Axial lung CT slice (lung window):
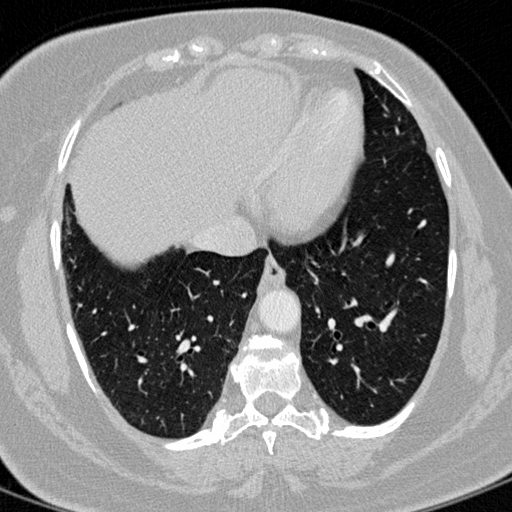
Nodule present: no